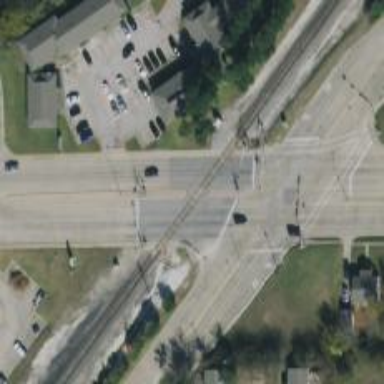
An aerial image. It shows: Level crossing with lights at railway intersection.